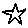
Label: star